Question: I am having this error when I am trying to build a web project in VS2012 and VS2013.
I have done various suggestions from my research but there is no luck. (removing *.compiled files, etc.)
The project is done in VS2012 and I am trying to build it in VS2013 update 4.
it seems to work with my colleagues local machine using VS2012.

Any help would be appreciated. thanks!
Edited:
The error message is:
> ASPNETCOMPILER: error ASPRUNTIME: Object reference not set to an
instance of an object.
and there is no more description, to there is no clue at all.
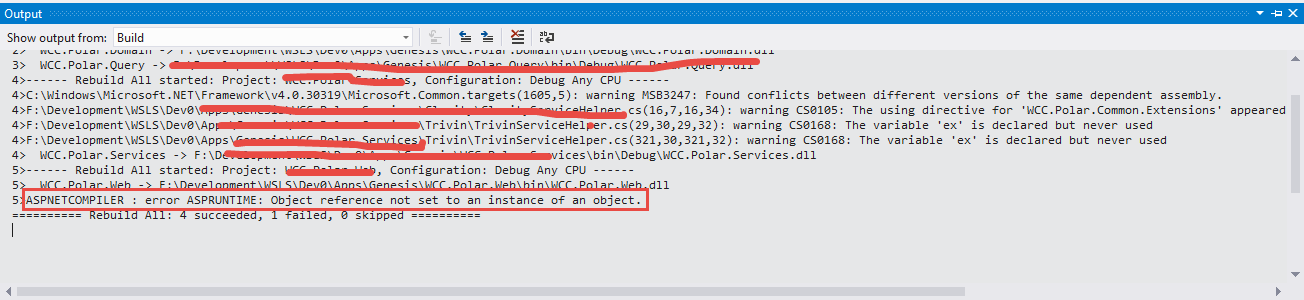
Answer: So after wasting precious hours, I was able to resolve the problem by deleting the "obj" folder.